Field crop: maize
Growth stage: 2
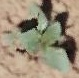
Species: datura